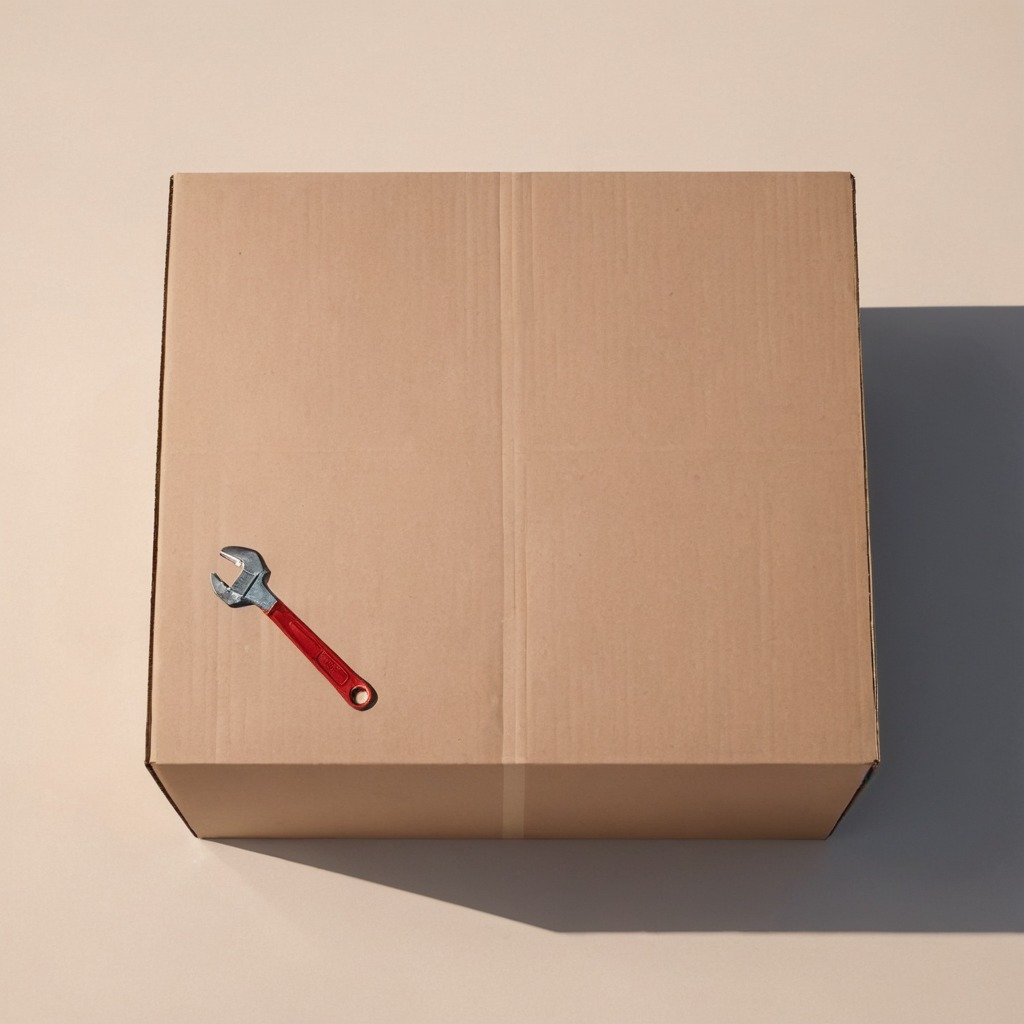
An wrench is lying on the clean dry cardboard box surface in an outdoor workshop during daytime bright natural light soft shadows slightly creased but